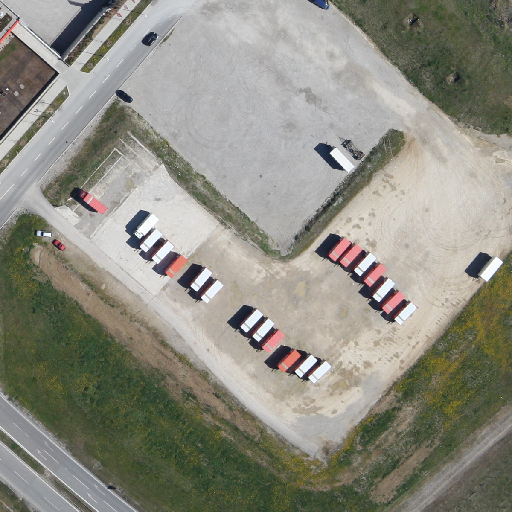
Referring expression: car in the parking area